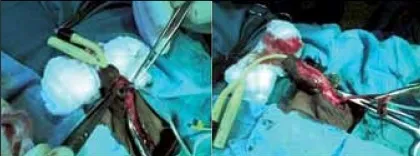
Tube probe in the duplicated urethra.
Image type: medical_photograph (other_medical_photograph)